Question: I am trying to import <URL> in Android studio, I have pasted the jar file into libs folder, And then while trying to Sync I am facing error. Here is my image.

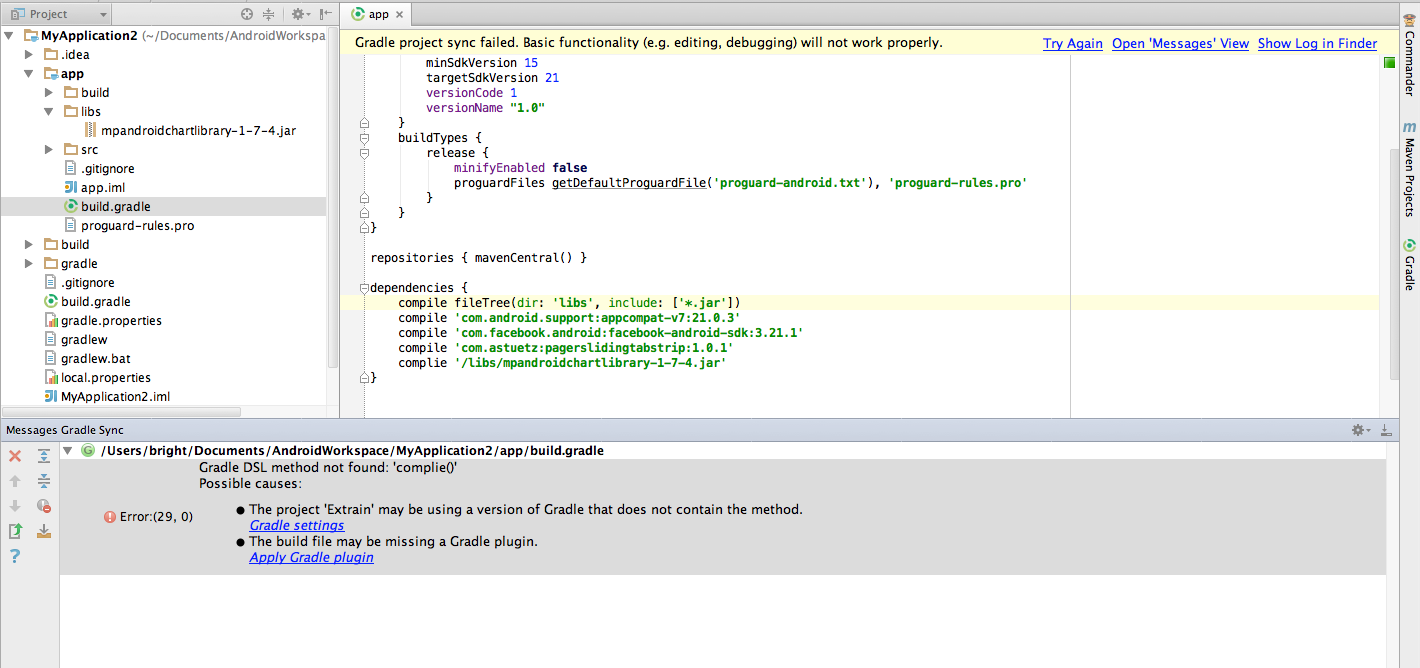
Answer: Got solution. Right click in jar file and hit from
<URL> answer helped friends. Thanks.